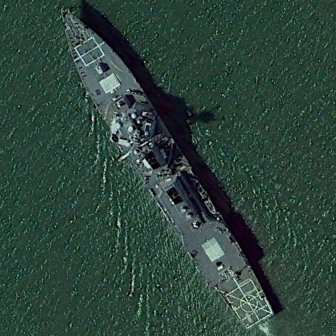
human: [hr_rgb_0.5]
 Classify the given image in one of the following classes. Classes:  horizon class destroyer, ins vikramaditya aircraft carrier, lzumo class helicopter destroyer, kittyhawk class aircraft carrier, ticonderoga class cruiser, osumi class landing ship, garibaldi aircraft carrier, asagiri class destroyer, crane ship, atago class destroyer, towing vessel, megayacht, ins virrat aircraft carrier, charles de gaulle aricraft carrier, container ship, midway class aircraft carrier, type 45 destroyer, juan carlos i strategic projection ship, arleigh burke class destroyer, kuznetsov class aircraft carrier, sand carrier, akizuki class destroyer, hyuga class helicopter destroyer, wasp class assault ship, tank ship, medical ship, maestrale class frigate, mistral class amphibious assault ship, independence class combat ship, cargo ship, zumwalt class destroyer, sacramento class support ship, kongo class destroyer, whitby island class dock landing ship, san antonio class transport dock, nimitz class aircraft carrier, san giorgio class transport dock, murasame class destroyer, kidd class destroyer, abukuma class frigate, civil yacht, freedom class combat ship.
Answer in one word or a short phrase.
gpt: Arleigh Burke class destroyer